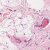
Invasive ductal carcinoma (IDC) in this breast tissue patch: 0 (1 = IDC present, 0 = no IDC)